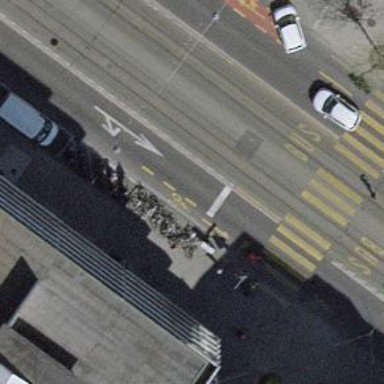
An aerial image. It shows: Bicycle parking area with stands available.